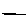
Label: line